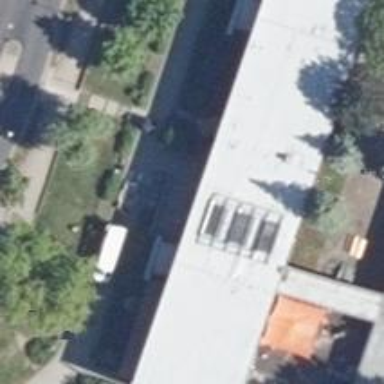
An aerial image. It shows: Kindergarten building.